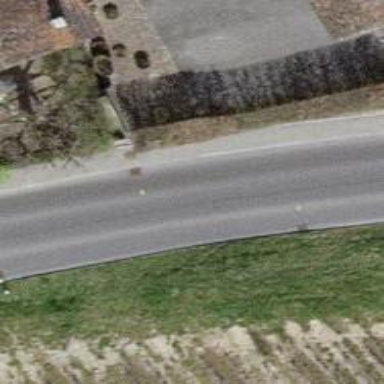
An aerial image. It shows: Asphalt tertiary road without sidewalk.